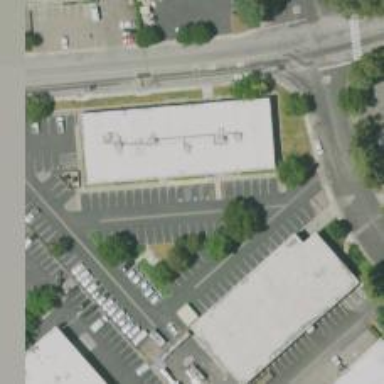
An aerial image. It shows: Parking space is available.